Question: I am messing around with the LWJGL library and have tried to display a screen, it displays fine in every sense except for a screen glitch as illustrated below. This glitch happens every time I display a screen. I have included only the lwjgl.jar as a referenced library and have linked it to the 'linux' natives folder. I am running the Ubuntu 13.10 OS and have installed 'freeglut' for the opengl.

Here is the code that I am using to display the screen.
'''
public Main()
{
try
{
Display.setDisplayMode(new DisplayMode(640, 480));
Display.create();
}
catch(LWJGLException ex)
{
Logger.getLogger(Main.class.getName()).log(Level.SEVERE, null, ex);
}
while(!Display.isCloseRequested())
{
Display.update();
Display.sync(60);
}
Display.destroy();
}
'''
Can anyone tell me what is causing this issue?
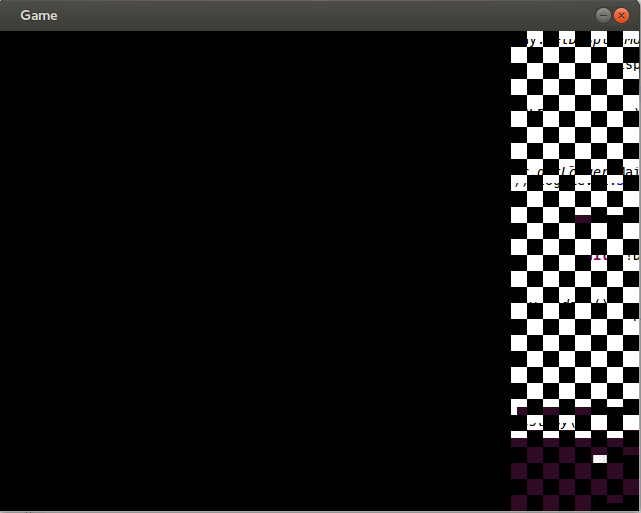
Answer: You have to clear the color buffer every update:
'''
glClearColor(0f, 0f, 0f, 0f);
glClear(GL_COLOR_BUFFER_BIT);
'''
EDIT: To clarify: the color buffer (and depth buffer if you're working with 3D) MUST BE CLEARED every frame before the Display updates. If it is not cleared, it will be filled with random data (hence the checkerboarding and foobar.)